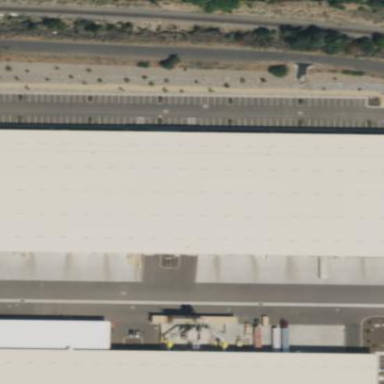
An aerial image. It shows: Warehouse.